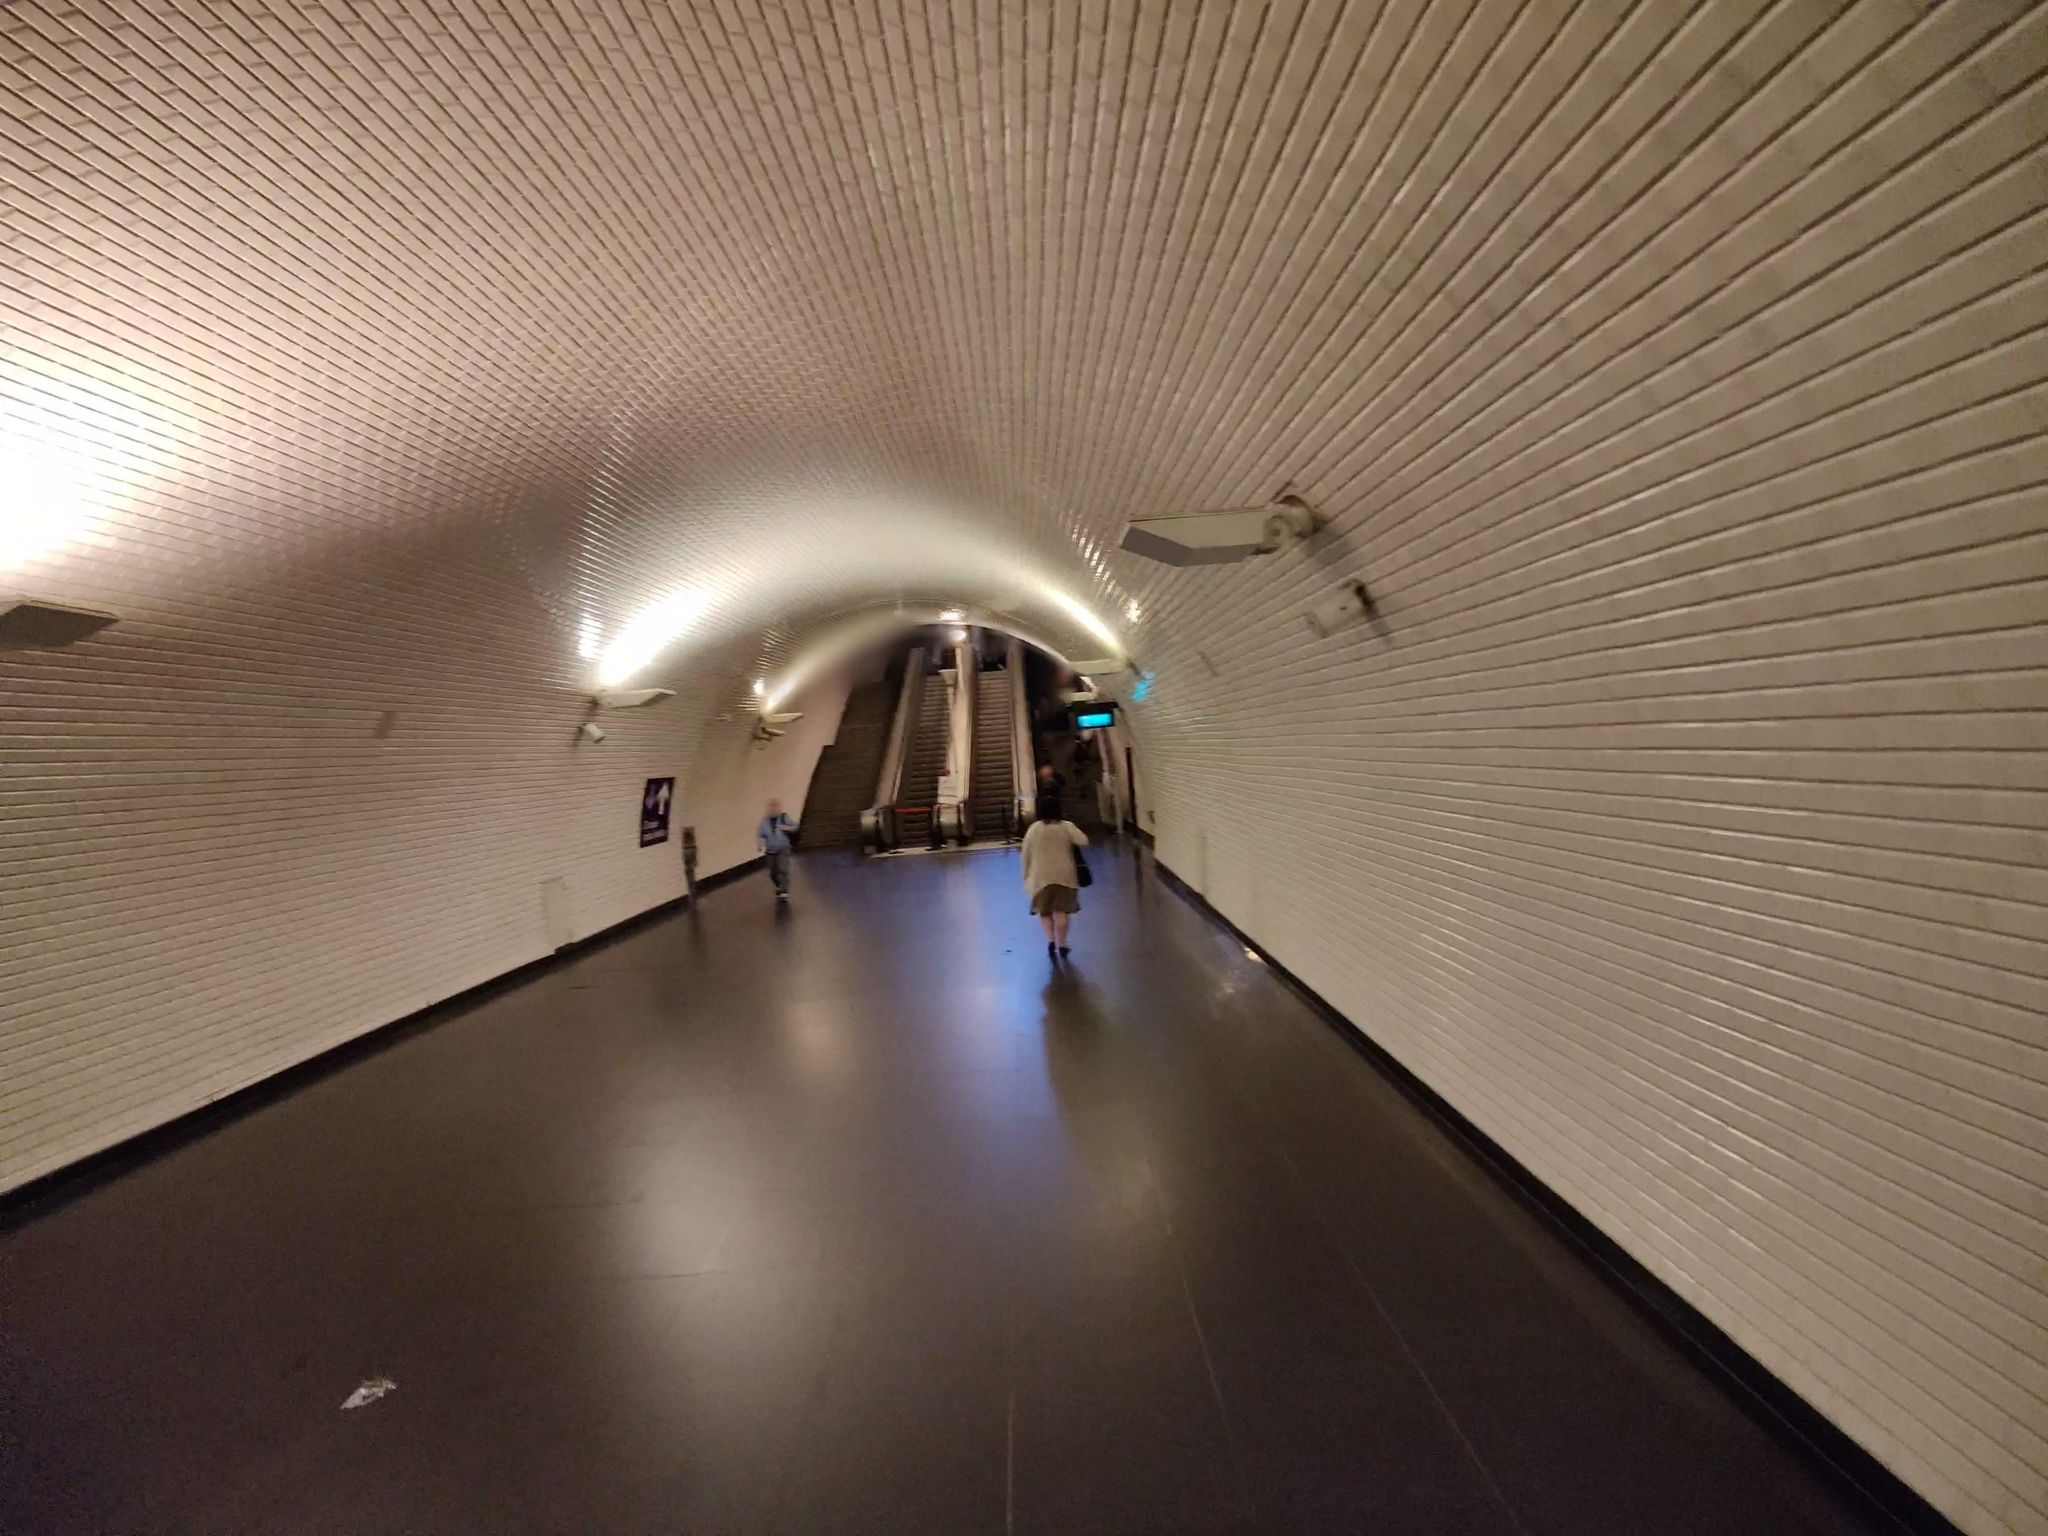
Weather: snowy
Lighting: day
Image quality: slightly poor
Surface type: cycling surface
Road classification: pedestrian, steps, footway
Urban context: urban centre
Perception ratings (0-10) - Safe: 6.89, Lively: 1.03, Beautiful: 6.96, Boring: 0.98, Depressing: 5.47, Wealthy: 4.36